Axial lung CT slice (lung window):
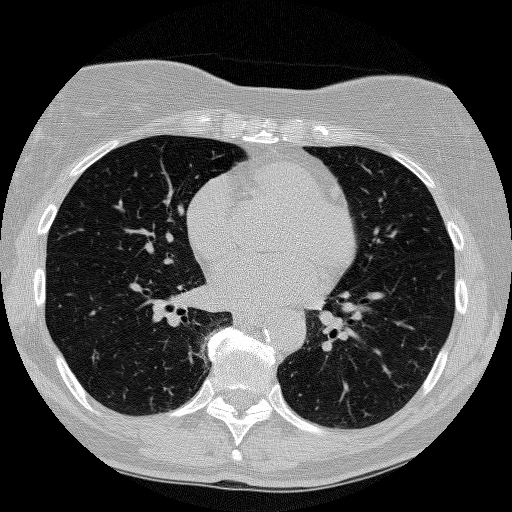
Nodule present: no